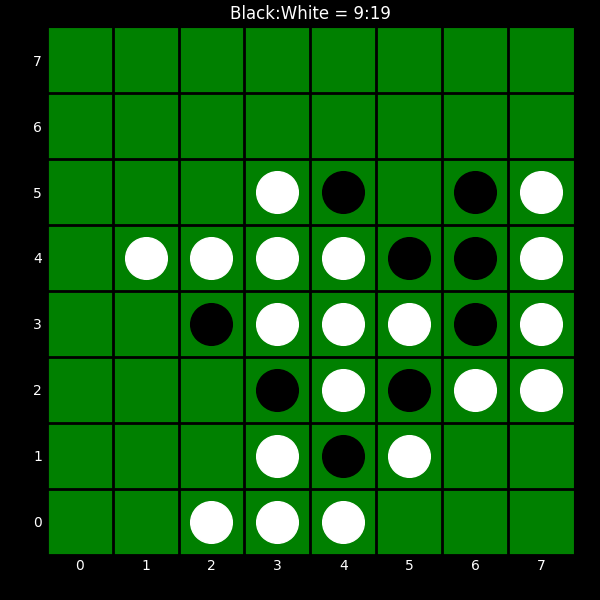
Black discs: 9
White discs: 19